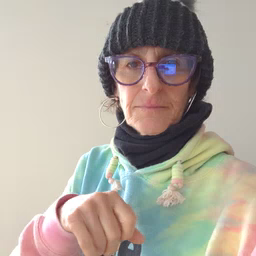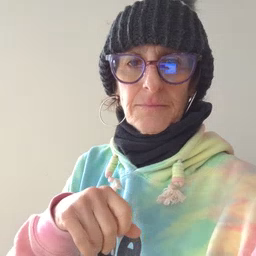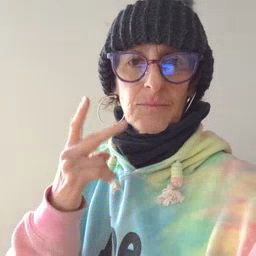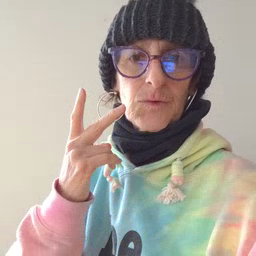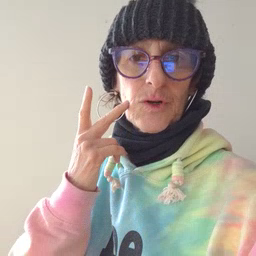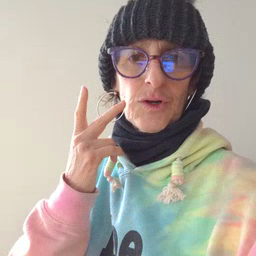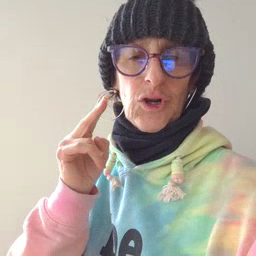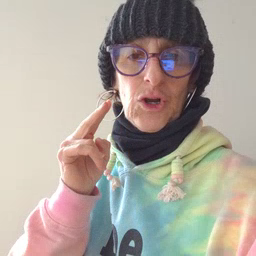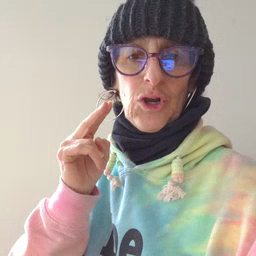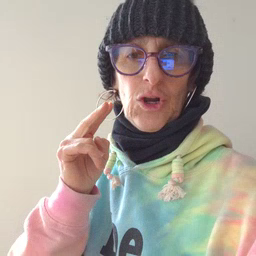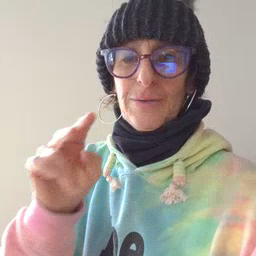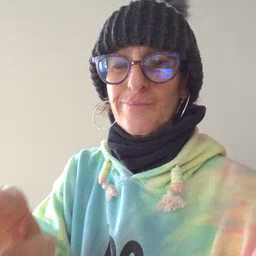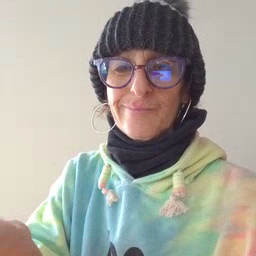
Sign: look